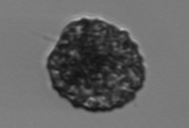
Label: Vicicitus_globosus